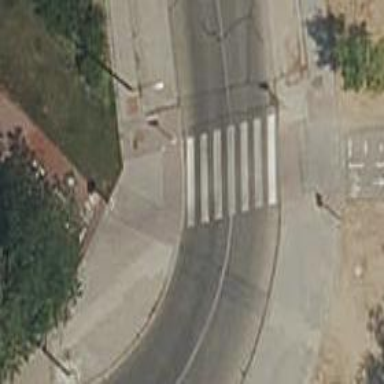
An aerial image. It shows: Uncontrolled zebra crossing on the road.